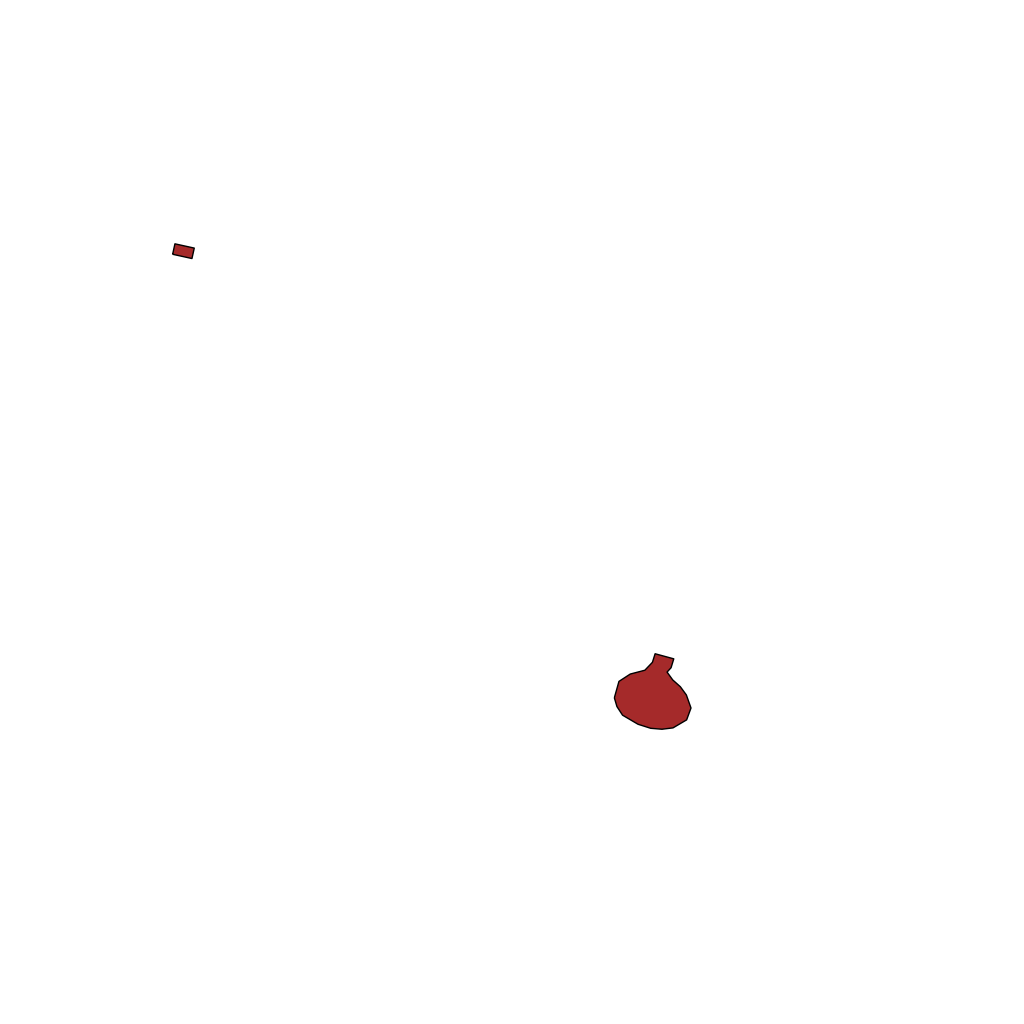
Tags: overhead vector_map, business, density_5, Facility, 1.0 km²